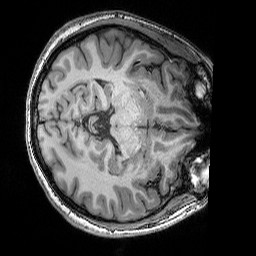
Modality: T1w
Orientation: axial
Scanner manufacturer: siemens
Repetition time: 2.25 s
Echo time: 0.00418 s